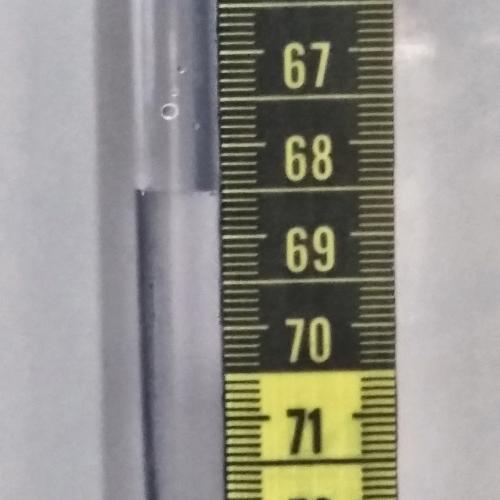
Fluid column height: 68.5 cm